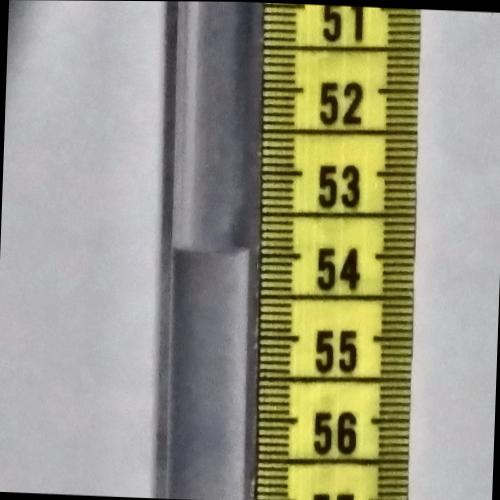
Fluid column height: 53.9 cm